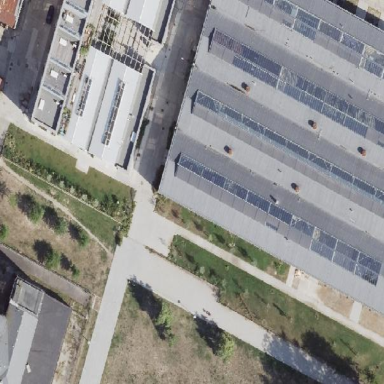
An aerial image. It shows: Industrial building that serves as gallery for tourists.